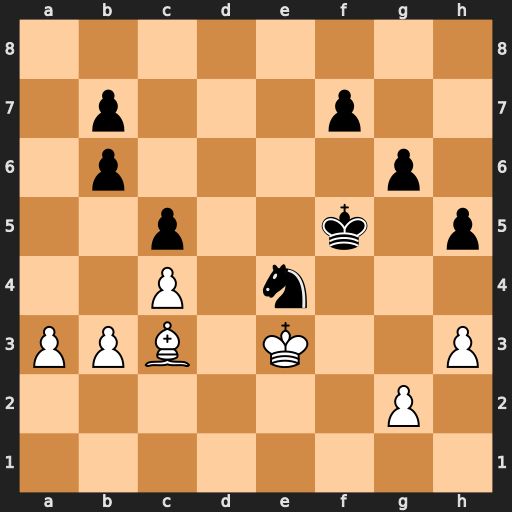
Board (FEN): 8/1p3p2/1p4p1/2p2k1p/2P1n3/PPB1K2P/6P1/8
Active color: w
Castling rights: -
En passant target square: -
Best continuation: g4+ hxg4 hxg4+ Kxg4 Kxe4